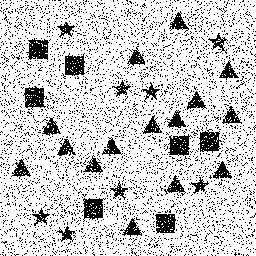
Squares: 7
Triangles: 15
Stars: 8
Total shapes: 30